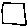
Label: square